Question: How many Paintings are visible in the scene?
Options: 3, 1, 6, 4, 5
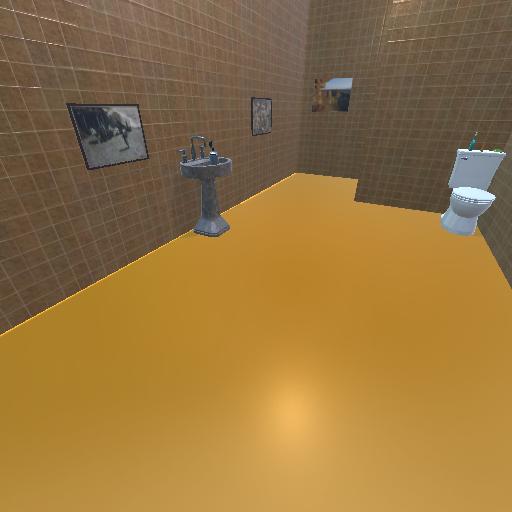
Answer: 3